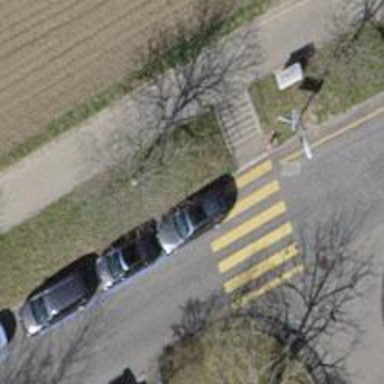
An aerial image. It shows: Uncontrolled zebra crossing on the road.